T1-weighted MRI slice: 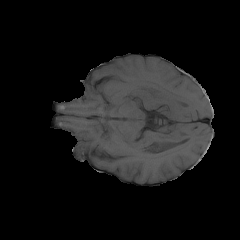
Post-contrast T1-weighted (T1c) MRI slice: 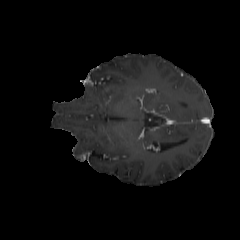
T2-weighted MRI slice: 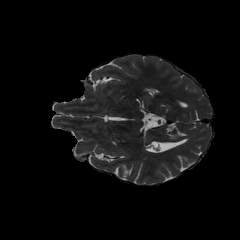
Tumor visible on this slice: no